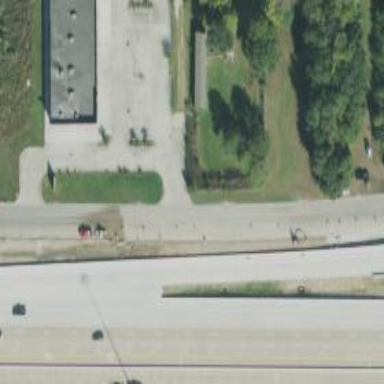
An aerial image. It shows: Secondary road with frontage road alongside.